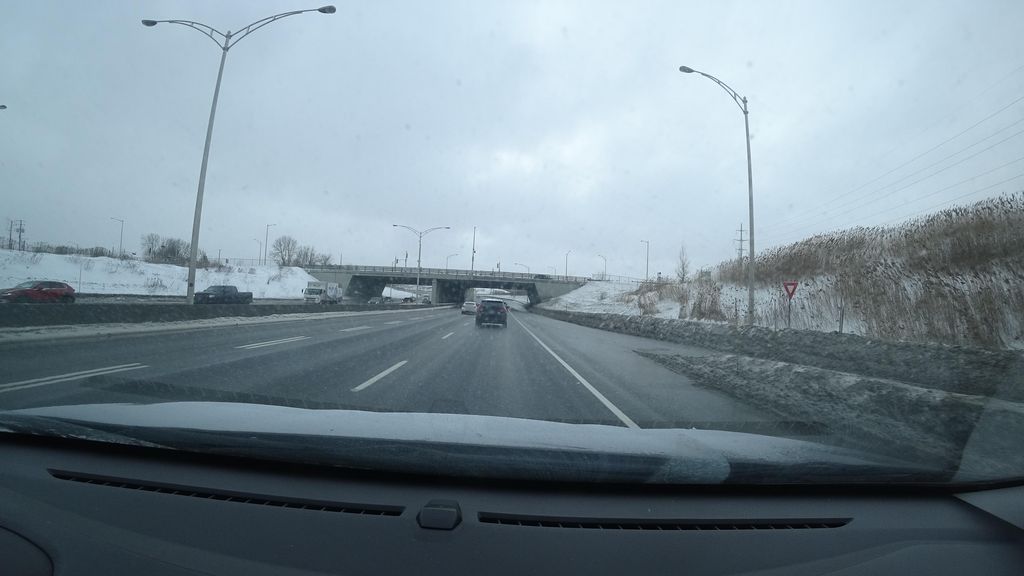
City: quebec_city